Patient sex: F
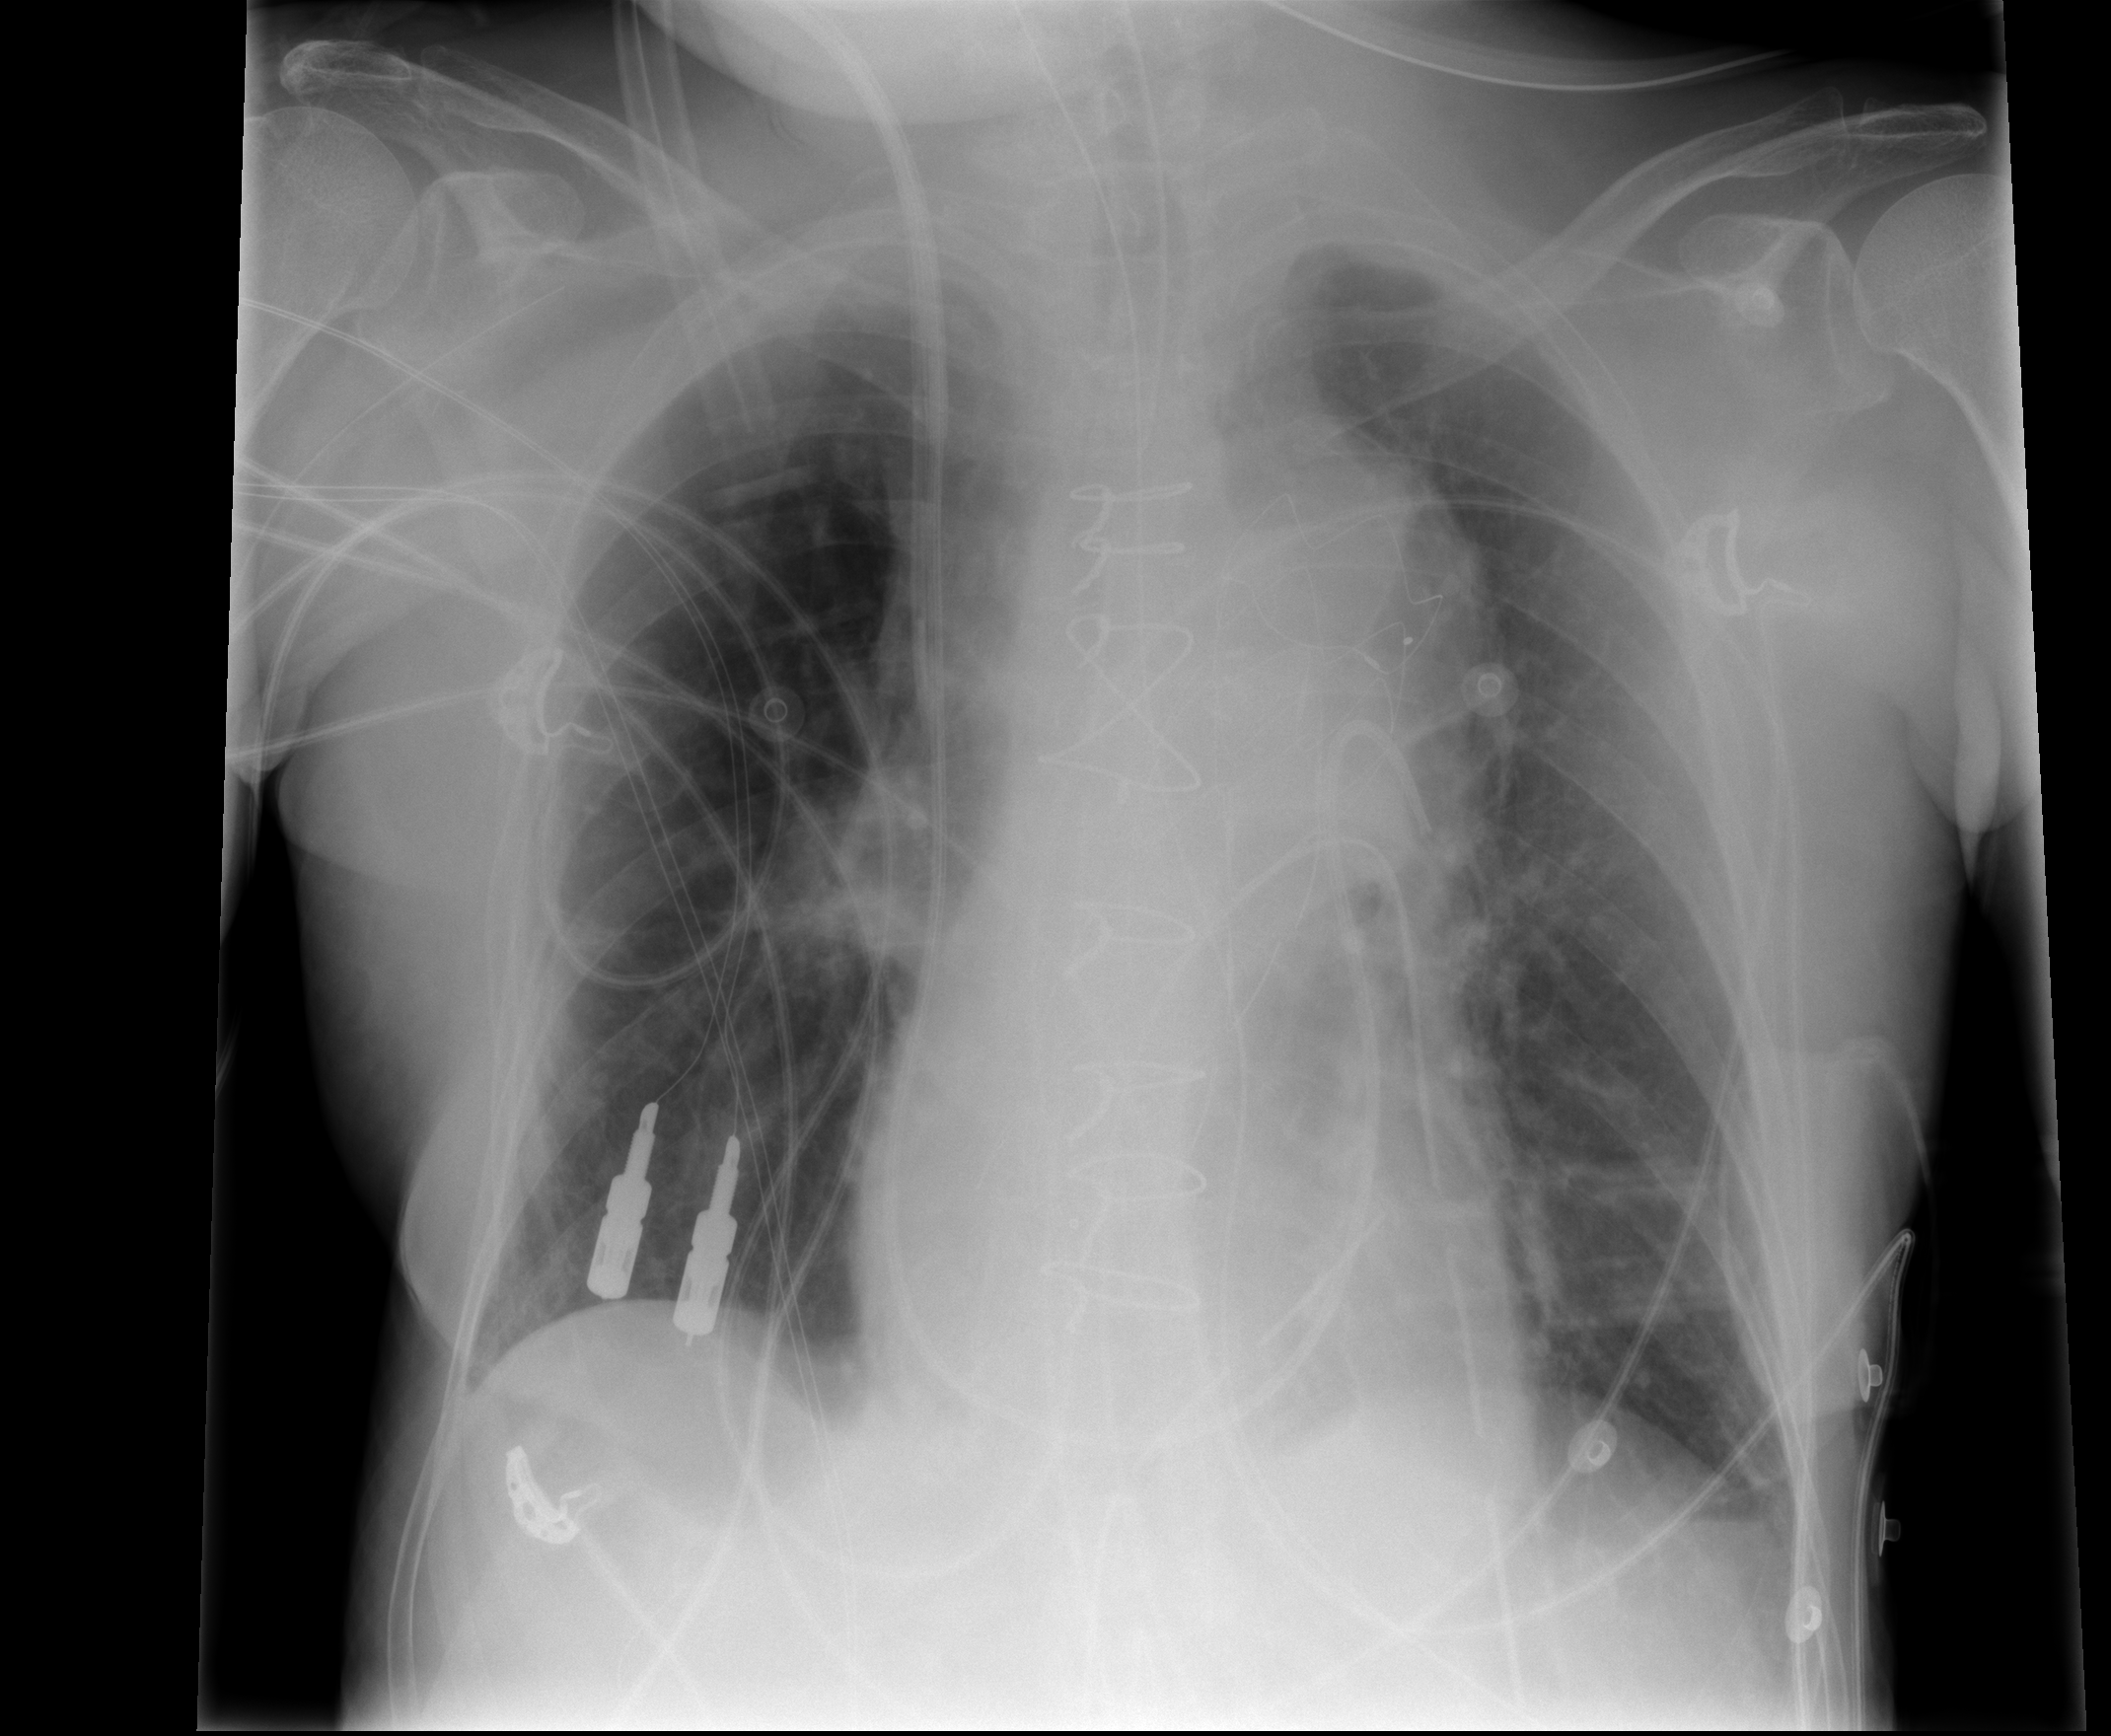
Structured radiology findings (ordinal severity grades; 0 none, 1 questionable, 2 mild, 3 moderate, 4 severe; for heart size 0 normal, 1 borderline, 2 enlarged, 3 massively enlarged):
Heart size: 0
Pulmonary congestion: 1
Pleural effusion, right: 0
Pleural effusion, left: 0
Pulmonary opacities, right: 0
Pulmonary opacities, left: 0
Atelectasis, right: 1
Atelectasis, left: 1